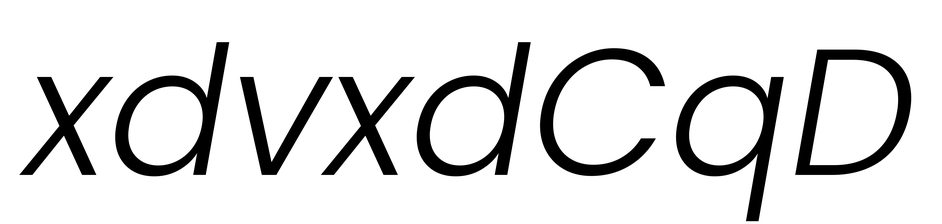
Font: Poppins-LightItalic